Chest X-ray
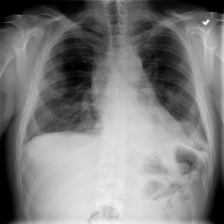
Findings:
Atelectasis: negative
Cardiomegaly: negative
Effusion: positive
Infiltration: negative
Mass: negative
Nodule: negative
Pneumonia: negative
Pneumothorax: negative
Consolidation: negative
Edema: negative
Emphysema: negative
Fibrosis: negative
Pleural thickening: negative
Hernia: negative